Question: Is it possible to show businesses, restaurants, transit stations, parks, etc. on an MKMapView in your own app?
Below is a picture of how this looks in the iOS 6 Maps app. Can I do the same in my own app? How?

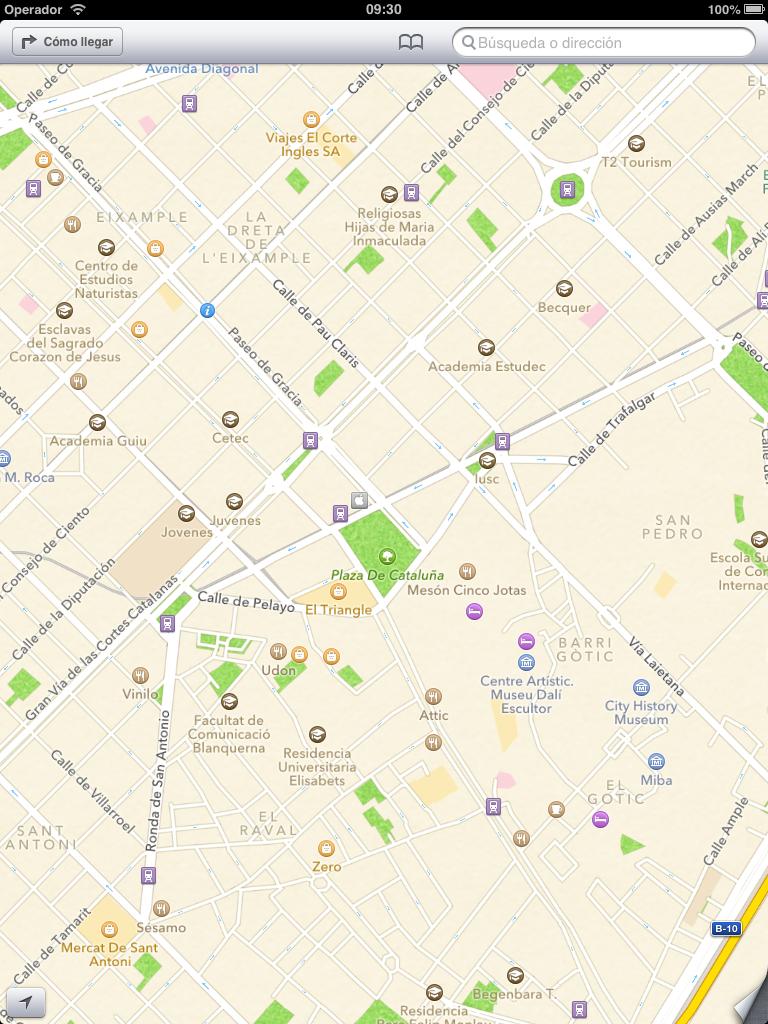
Answer: Although it would be very very nice to have this feature in MKMapViews, I think it's a feature Apple reserved for their own Maps app. However, the release of <URL> feature you can add to your app which will return all the matching places.
iOS 7 also opens many new maps APIs - I'll add more details when the OS goes public.
You could also check out the <URL>:
> Just need a database of places? The Venues Platform allows developers to search for places and access a wealth of information about them, including addresses, popularity, tips, and photos. It's available free and without any user authentication, as long as applications include adequate attribution.